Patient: sex F, age 31
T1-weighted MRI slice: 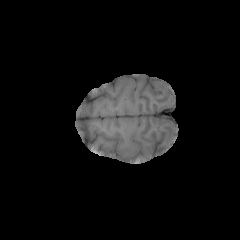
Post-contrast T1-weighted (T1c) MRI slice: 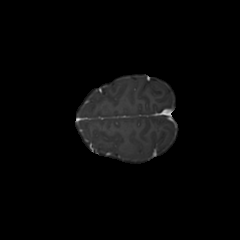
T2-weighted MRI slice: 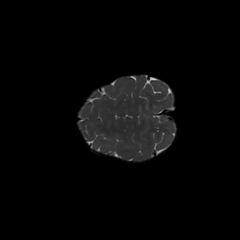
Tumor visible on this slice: no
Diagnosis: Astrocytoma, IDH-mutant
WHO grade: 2